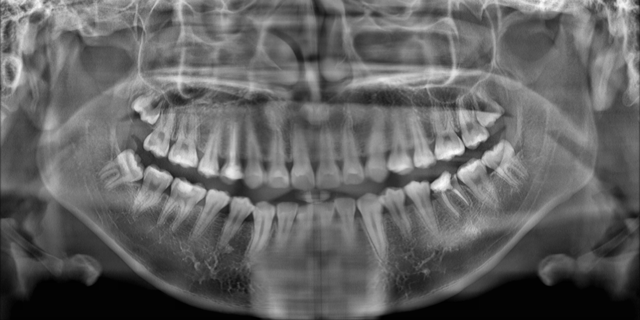
adult